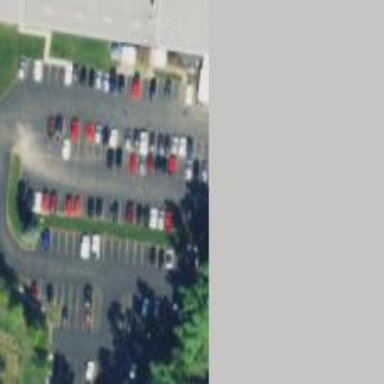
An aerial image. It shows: Parking area.